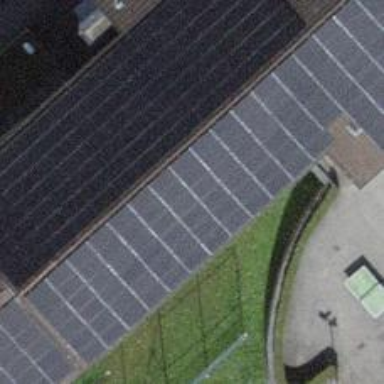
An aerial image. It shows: Solar power generator using photovoltaic method with solar photovoltaic panel types.